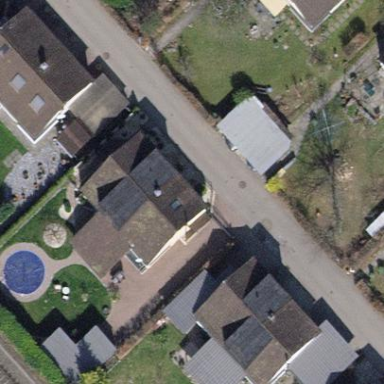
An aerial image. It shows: Detached building with gabled roof.